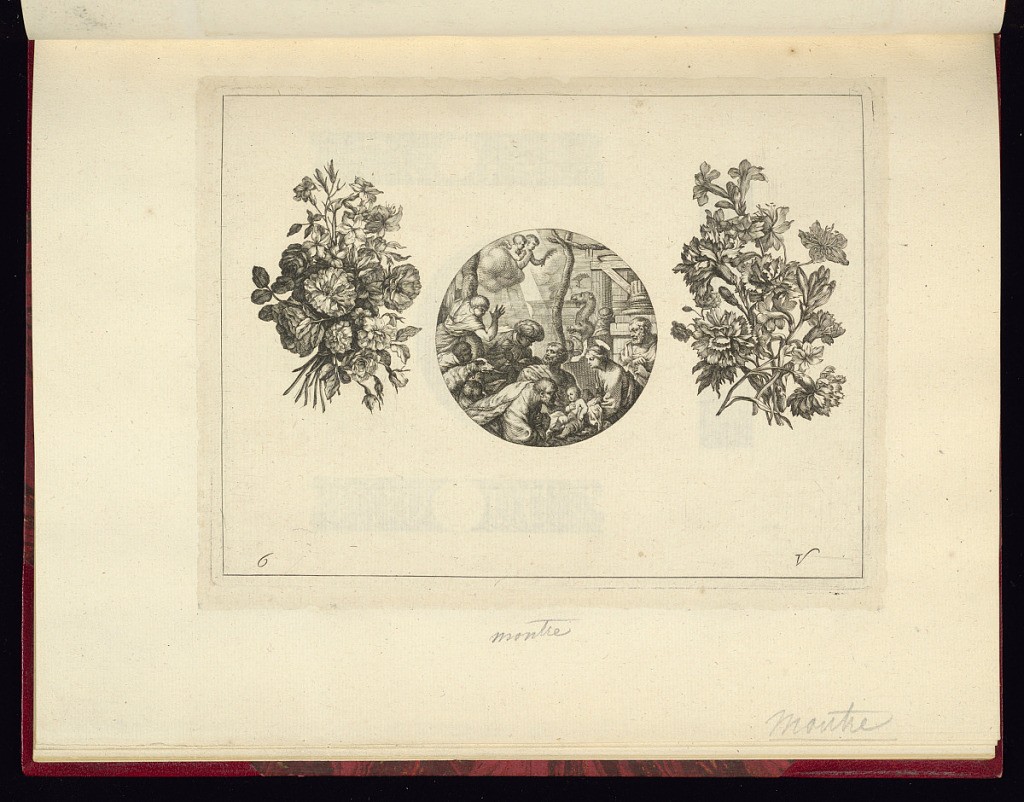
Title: Designs for a Watchcase Lid or Medallion and Flowers
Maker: Jacques Vauquer, French, 1621–1686
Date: ca. 1660-70
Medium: Engraving on laid paper
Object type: Print
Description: An ornament print with a central design for a medallion or the lid of a circular watchcase depicting the New Testament Biblical scene of the Adoration of the Magi - three kings bring gifts to the newborn baby Jesus. Mary holds the baby Jesus in the foreground with the three kings to the left, with three other male figures and a dog. One of the kings is black and wears a turban, and two of the other male figures to the left are also black men. Joseph stands to the far right. In the background are fluted columns and a stone wall, camels, figures, and two winged putti above in clouds, with rays of light shining down. The roundel is flanked by two floral designs. The plate is numbered and signed.